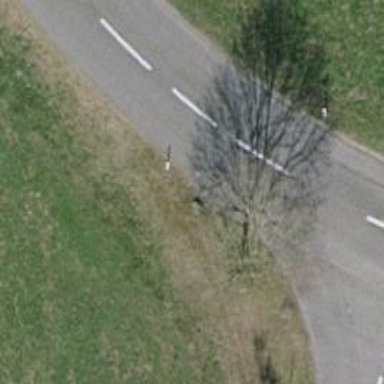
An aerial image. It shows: Bench.